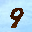
Label: 9